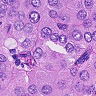
Metastatic tissue present: yes